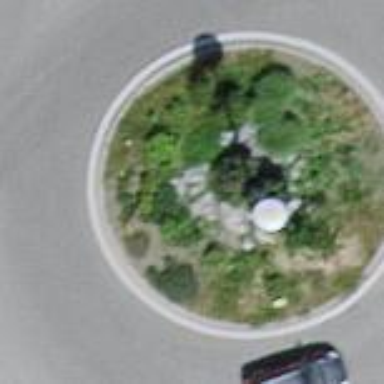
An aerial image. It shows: Secondary road with asphalt surface leading to roundabout. There are no sidewalks along the road.